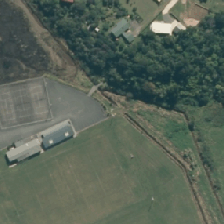
Land cover: herbaceous_freshwater_vege